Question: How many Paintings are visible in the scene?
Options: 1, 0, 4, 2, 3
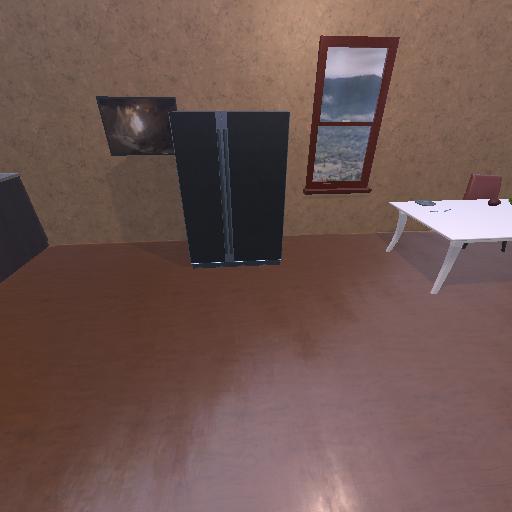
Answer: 1